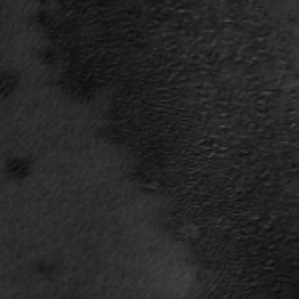
Label: frost